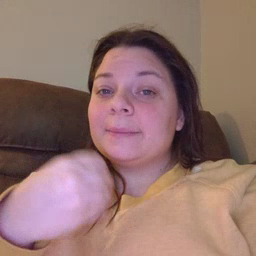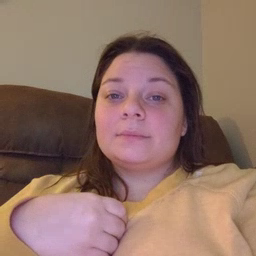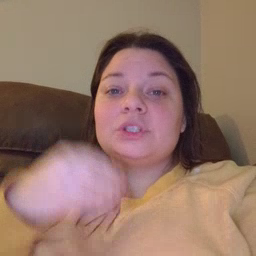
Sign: sleep